Aerial crown-view tile of a tropical tree (Barro Colorado Island, Panama), acquired 20250414:
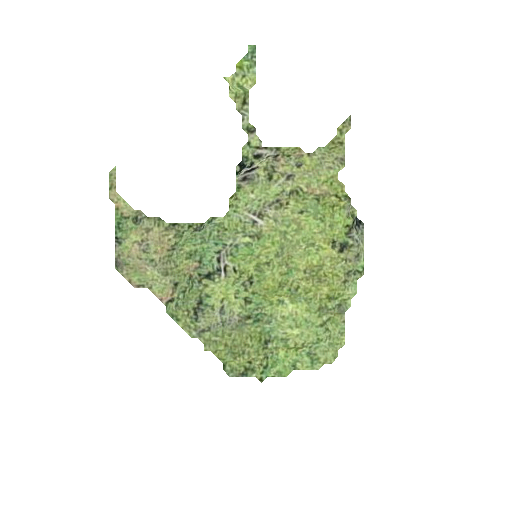
Species: Quararibea stenophylla
GBIF accepted scientific name: Quararibea stenophylla
Crown area: 58.818 m²